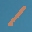
Label: 1